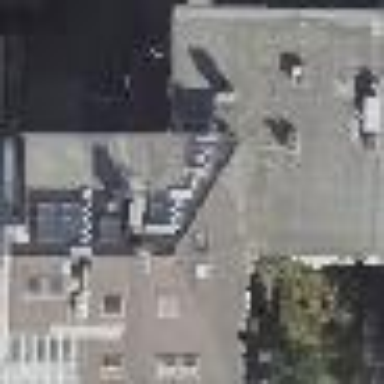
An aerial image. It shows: Hipped roof on apartment building.